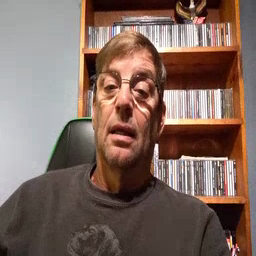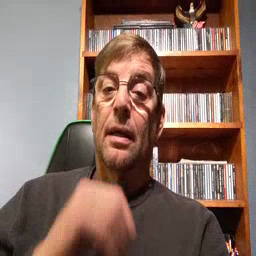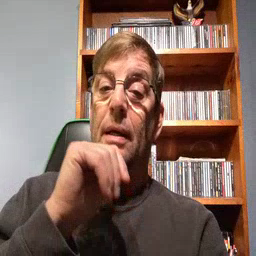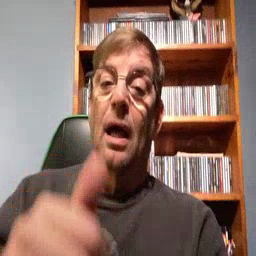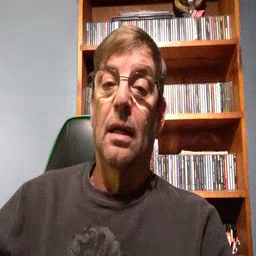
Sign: not